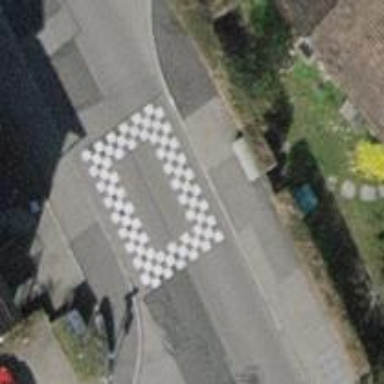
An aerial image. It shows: Traffic calming hump on the road.